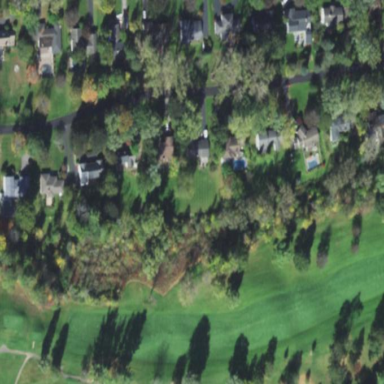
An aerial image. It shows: Scenic golf fairway.